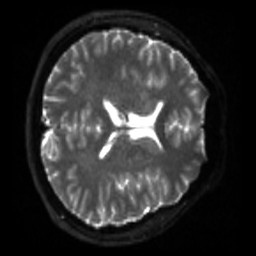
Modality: sbref
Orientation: axial
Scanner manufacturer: siemens
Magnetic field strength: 3 T
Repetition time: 4 s
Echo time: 0.0594 s